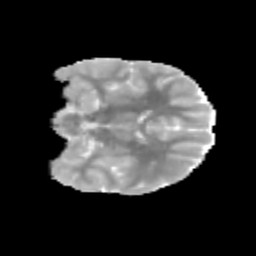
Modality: MD
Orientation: coronal
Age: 10
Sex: female
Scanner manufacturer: siemens
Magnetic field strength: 3 T
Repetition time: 3.8 s
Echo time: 0.07 s